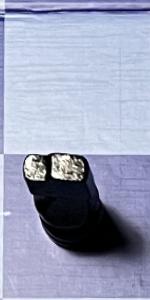
Label: Knight_Black